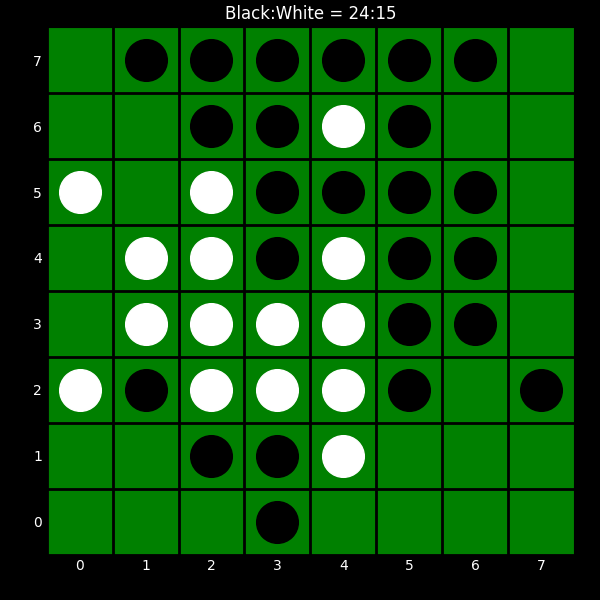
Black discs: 24
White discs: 15